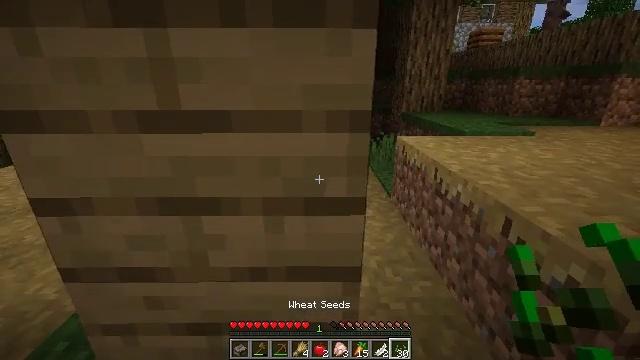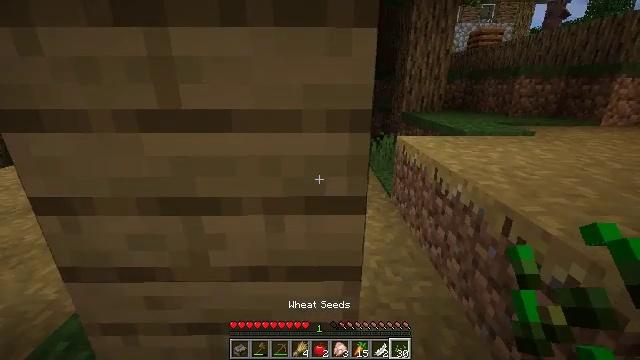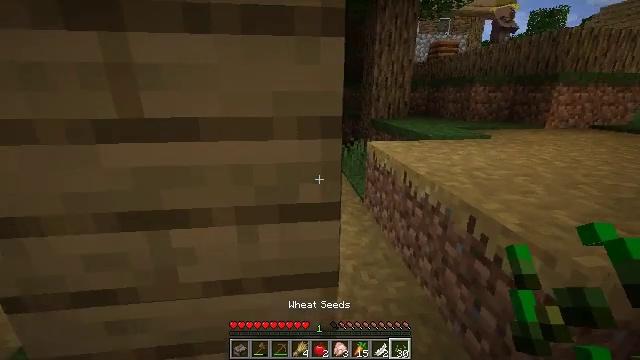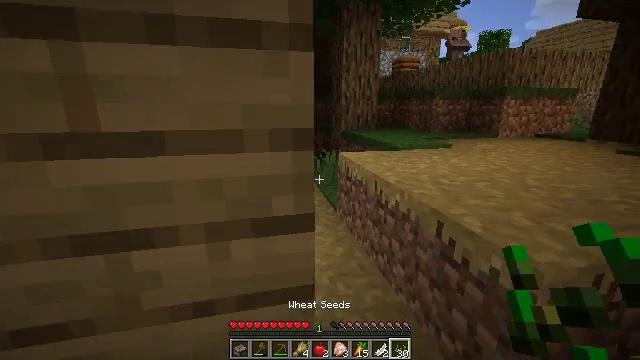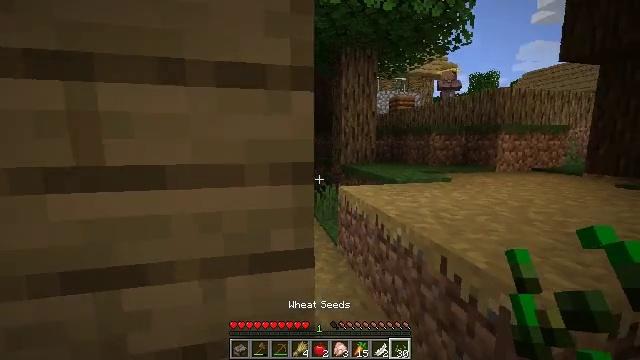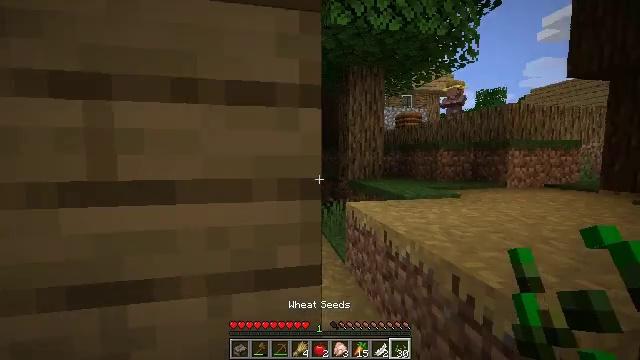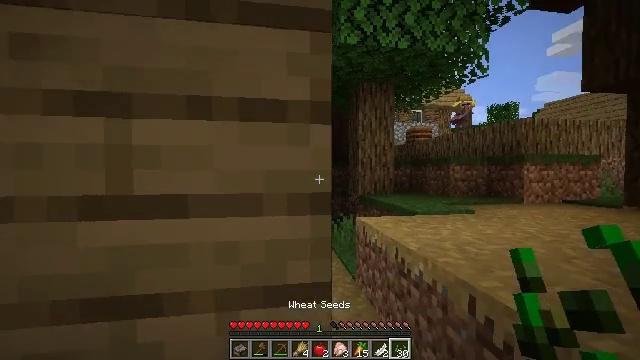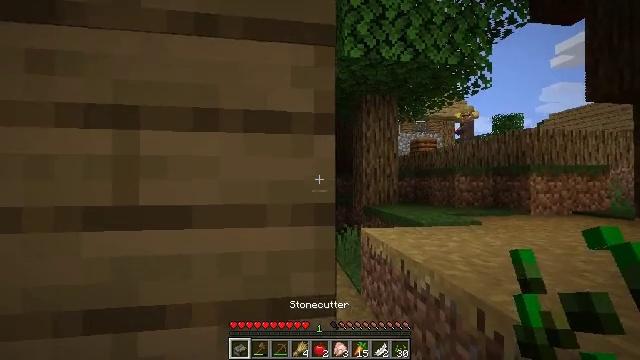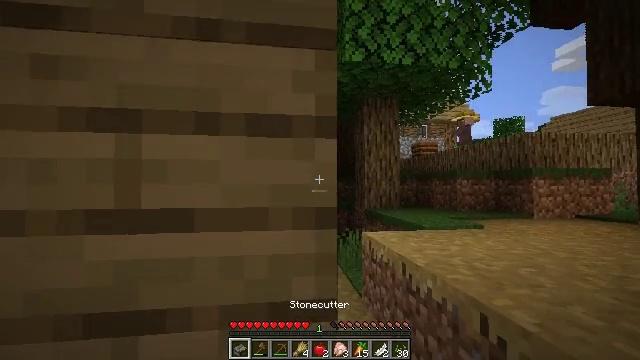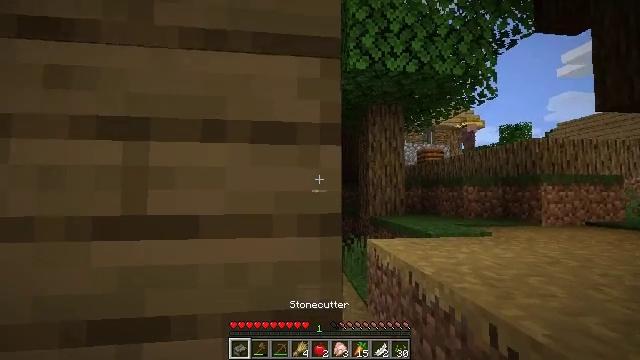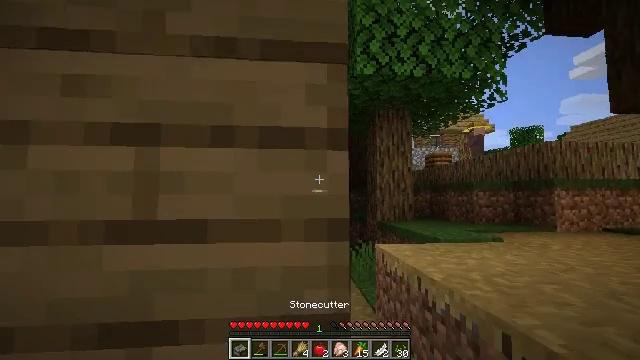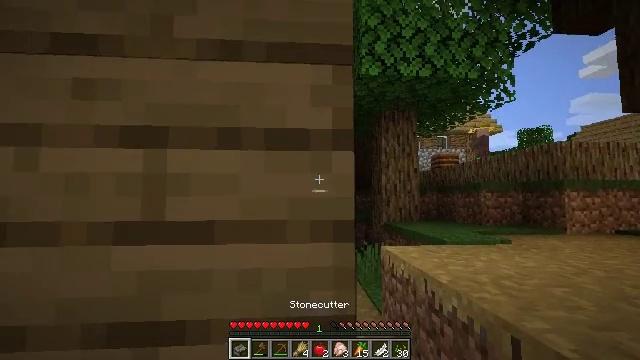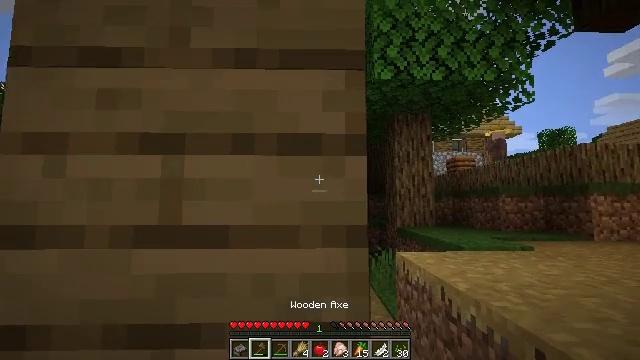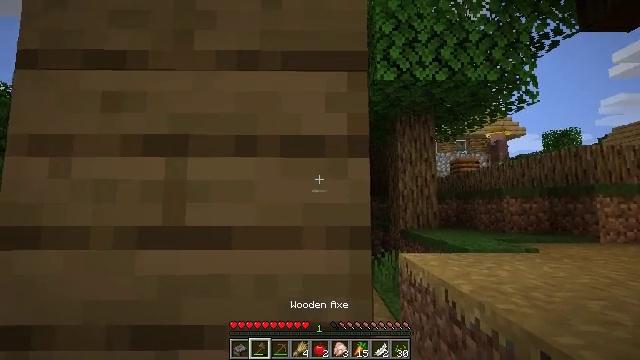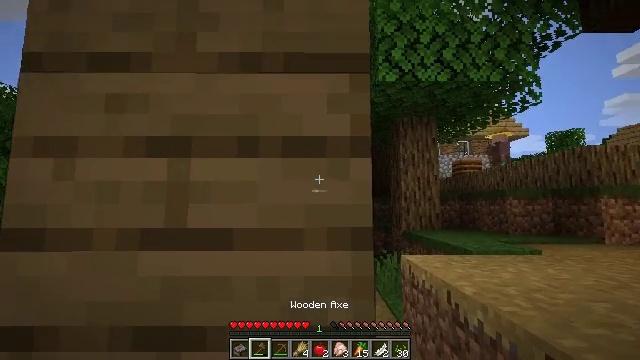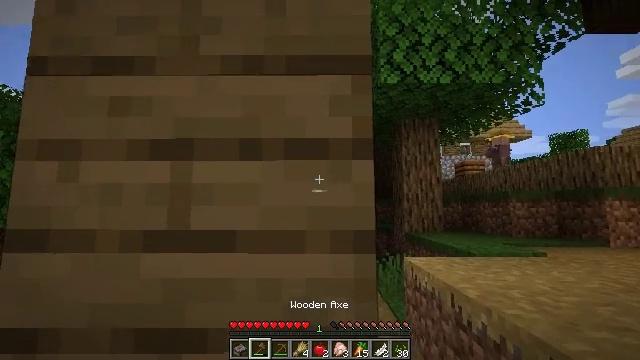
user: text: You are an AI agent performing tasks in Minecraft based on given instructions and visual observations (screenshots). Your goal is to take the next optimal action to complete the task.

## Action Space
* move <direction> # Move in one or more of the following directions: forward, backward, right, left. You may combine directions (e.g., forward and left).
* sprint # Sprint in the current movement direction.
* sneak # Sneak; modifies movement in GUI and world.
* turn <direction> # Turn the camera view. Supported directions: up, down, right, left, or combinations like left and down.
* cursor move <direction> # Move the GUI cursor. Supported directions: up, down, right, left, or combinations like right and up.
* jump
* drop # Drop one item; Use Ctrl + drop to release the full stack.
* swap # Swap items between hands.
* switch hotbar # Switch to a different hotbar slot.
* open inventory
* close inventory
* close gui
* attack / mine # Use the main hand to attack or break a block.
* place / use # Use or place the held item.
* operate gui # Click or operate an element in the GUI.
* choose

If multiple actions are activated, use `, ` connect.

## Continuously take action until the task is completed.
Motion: motion action
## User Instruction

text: Mine planks.
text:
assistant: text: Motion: no_op
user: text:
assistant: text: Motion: turn right and up
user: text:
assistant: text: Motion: turn right and up
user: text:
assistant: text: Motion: turn up
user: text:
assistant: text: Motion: turn left and up
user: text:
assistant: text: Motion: turn left and up
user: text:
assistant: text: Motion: turn up
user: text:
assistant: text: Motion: no_op
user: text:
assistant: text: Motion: turn left and up
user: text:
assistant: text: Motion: turn left and up
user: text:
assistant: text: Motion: turn left
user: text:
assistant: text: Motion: turn left and up
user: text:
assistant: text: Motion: no_op
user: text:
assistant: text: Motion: no_op
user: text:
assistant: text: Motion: no_op
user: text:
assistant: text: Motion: turn up
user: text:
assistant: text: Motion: turn up
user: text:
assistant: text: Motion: turn up
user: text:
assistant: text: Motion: turn left
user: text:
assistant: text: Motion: attack / mine
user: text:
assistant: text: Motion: attack / mine
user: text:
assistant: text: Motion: attack / mine
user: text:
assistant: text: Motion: attack / mine
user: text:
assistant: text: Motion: attack / mine
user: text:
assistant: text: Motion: attack / mine
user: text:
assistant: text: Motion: attack / mine
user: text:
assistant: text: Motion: attack / mine
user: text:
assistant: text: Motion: attack / mine
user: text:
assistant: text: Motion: attack / mine
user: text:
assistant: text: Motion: attack / mine